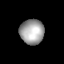
Tissue: skin
Cell type: Epithelial cells
Senescence score: 0.2839
Nuclear area (px): 582
Mean DAPI intensity: 163.761